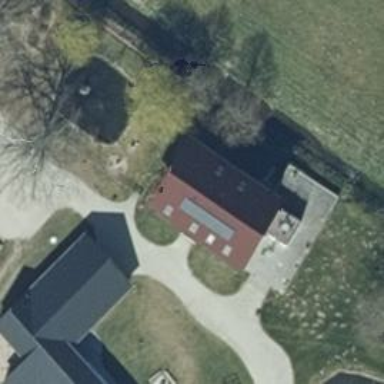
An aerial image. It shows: House with gabled roof. The roof is maroon in color and oriented along the building.